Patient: sex F, age 59
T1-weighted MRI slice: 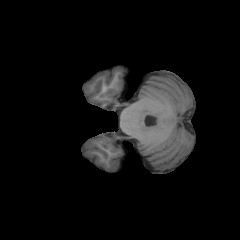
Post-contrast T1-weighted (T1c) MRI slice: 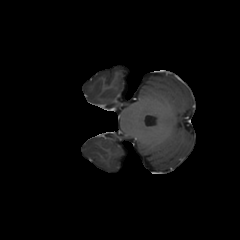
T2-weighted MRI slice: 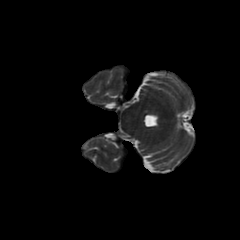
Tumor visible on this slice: no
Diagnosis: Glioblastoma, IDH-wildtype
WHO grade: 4